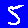
Digit: 5